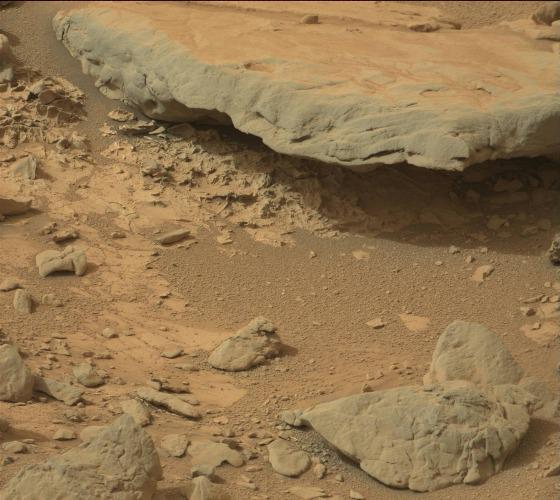
Terrain classes present: Bedrock, Gravel / Sand / Soil, Rock, Shadow